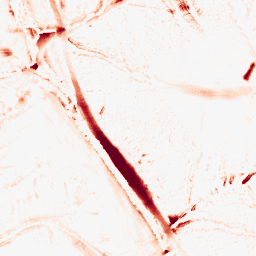
Category: morphological
Decomposition family: morphological
Decomposition parameters: operation: opening
size: 10
Upsampling method: edge_directed
Upsampling parameters: scale: 4
Upsampling scale: 4